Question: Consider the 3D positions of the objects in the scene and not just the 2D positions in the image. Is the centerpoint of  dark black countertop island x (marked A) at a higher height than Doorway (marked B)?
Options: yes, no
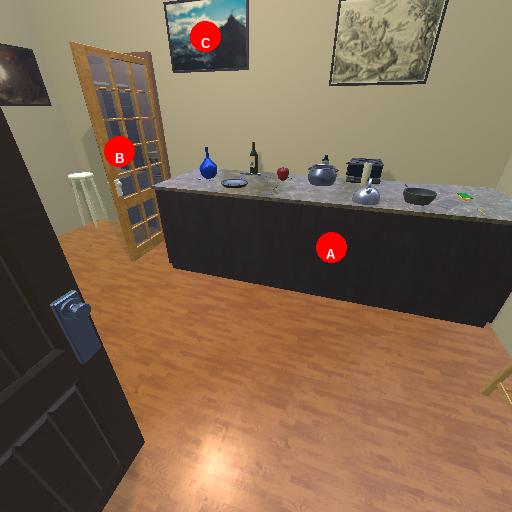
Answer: yes